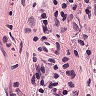
Metastatic tissue present: no